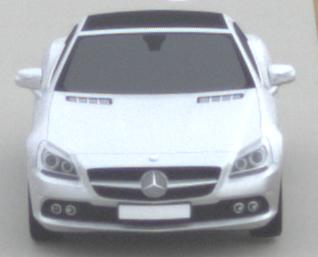
Make: Mercedes-Benz
Model: SLK 200
Detailed model: SLK-Class (172)
Model produced from: 2011/03
Model produced until: 2015/04
Doors: 2
Color: white
Road condition: dry road
Daytime: morning or afternoon
Contrast: low contrast